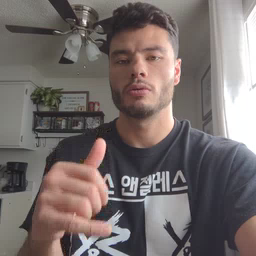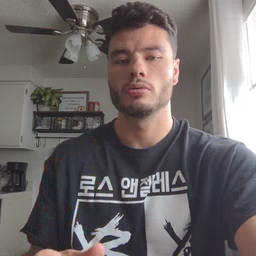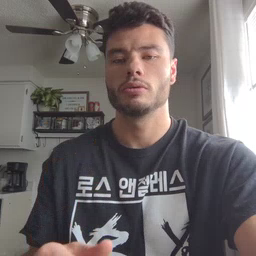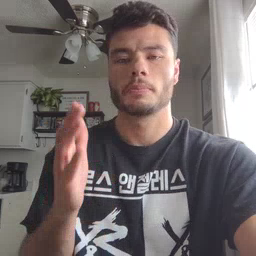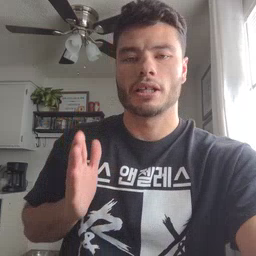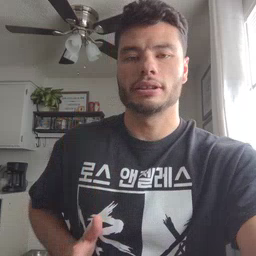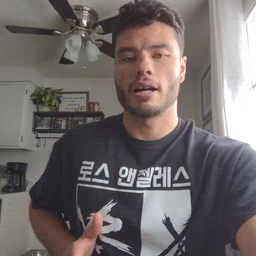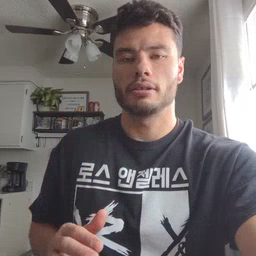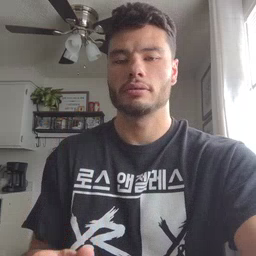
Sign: beside